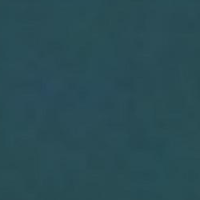
EUNIS habitat code: 14
Species observed at this site:
Chroicocephalus ridibundus
Cygnus olor